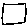
Label: square